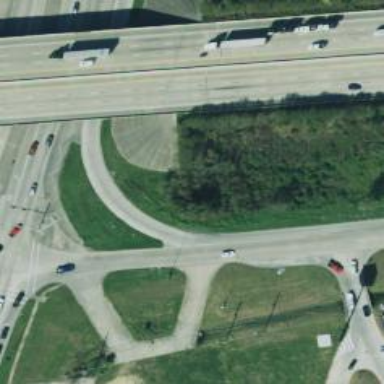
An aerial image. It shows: Secondary link road.